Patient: sex M, age 42
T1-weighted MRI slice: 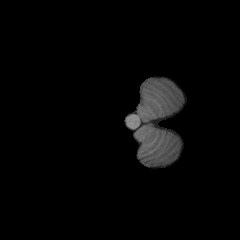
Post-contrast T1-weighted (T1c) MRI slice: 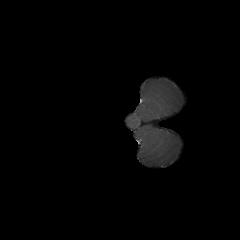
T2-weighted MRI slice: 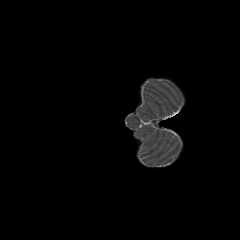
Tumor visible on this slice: no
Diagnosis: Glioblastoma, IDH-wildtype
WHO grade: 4